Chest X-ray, AP view. Patient: 47 years old, sex F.
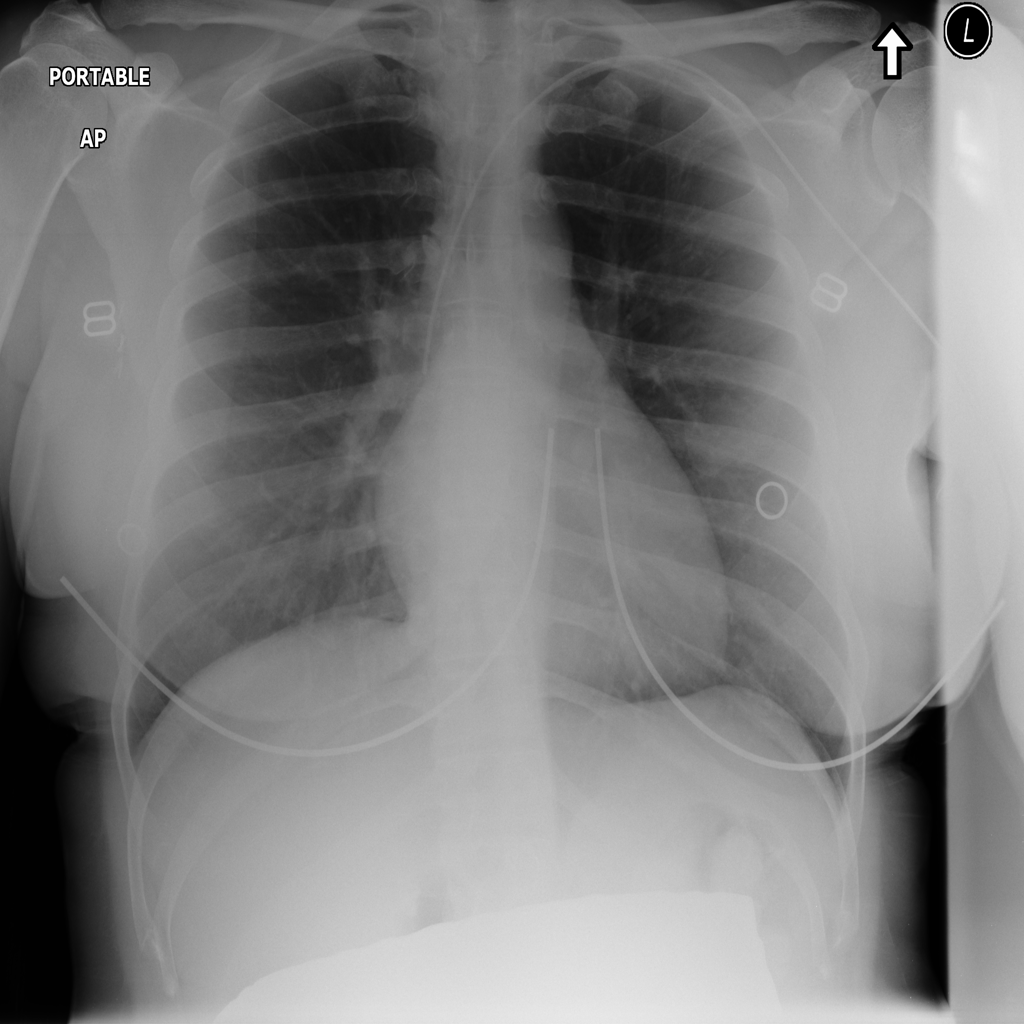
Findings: No Finding